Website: home-depot
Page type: payment
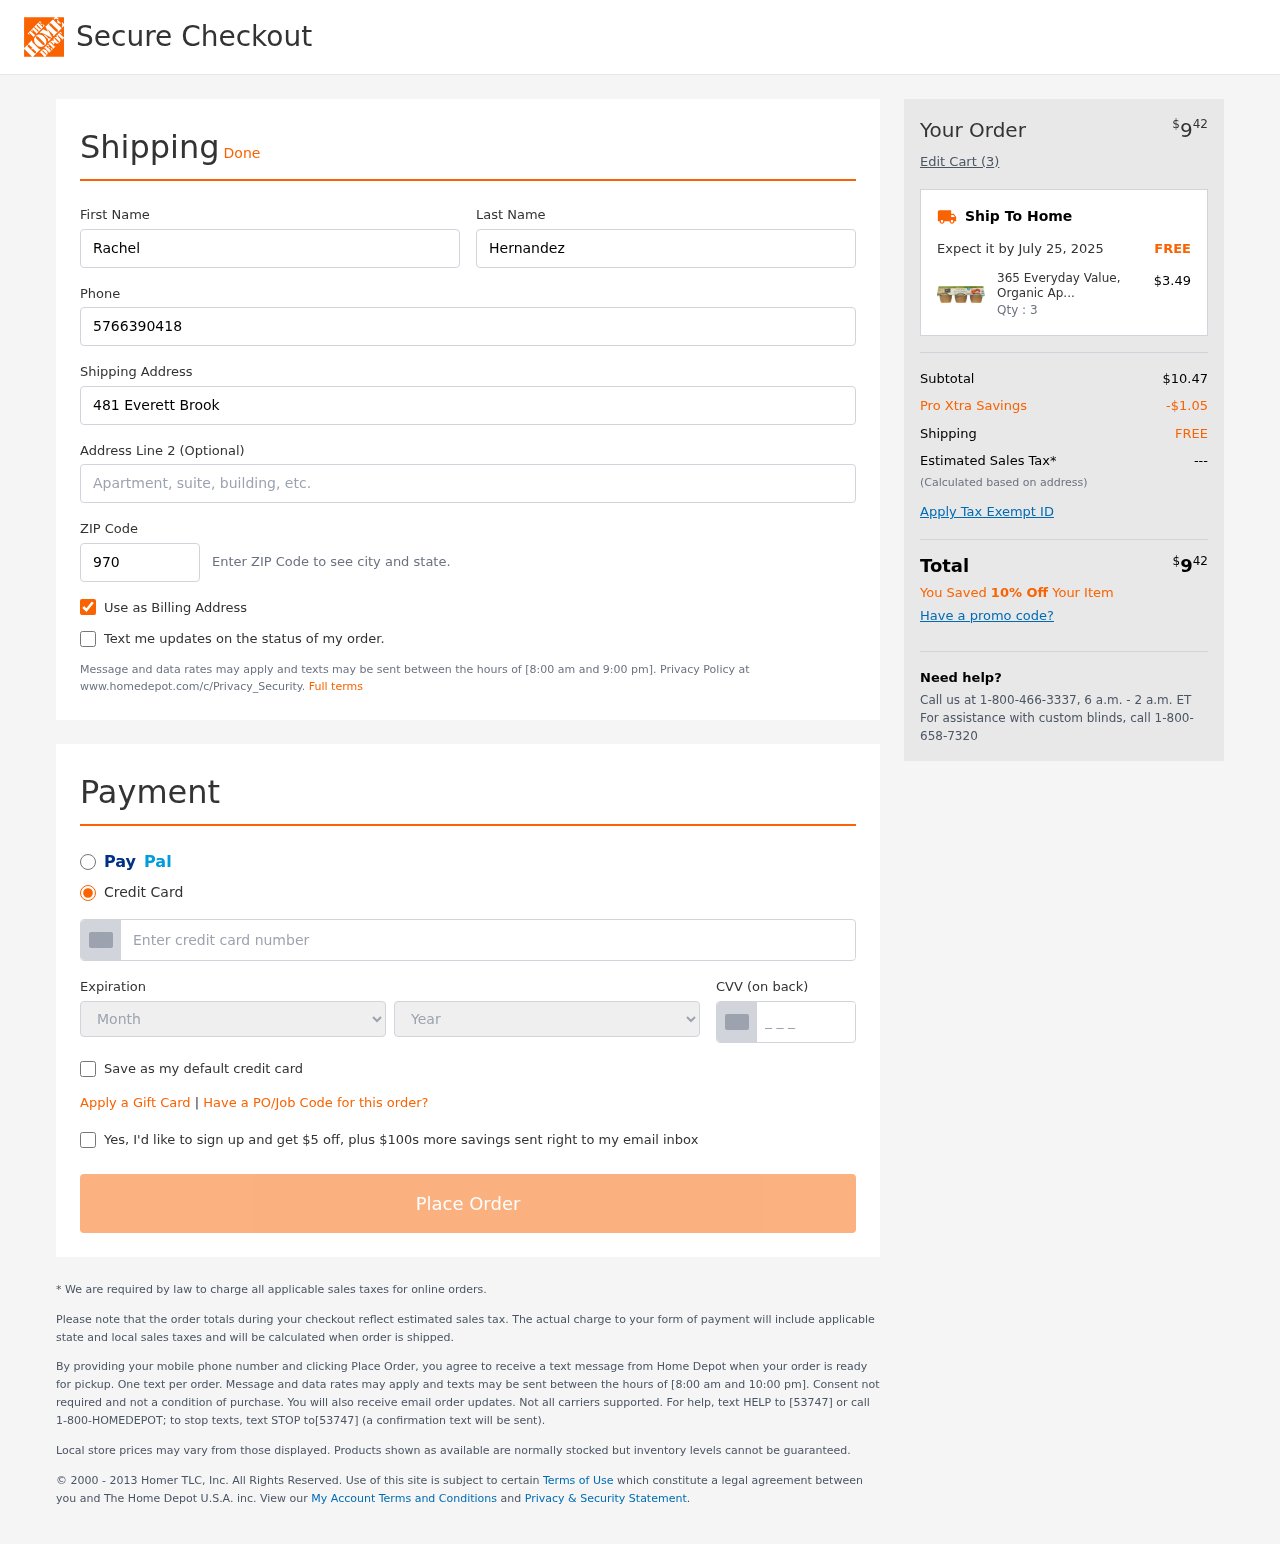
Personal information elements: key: PII_CARD_CVV
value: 585
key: PII_CARD_EXPIRY_MONTH
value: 05
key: PII_CARD_EXPIRY_YEAR
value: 29
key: PII_CARD_NUMBER
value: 6541 0534 0655 7035
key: PII_FIRSTNAME
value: Rachel
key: PII_LASTNAME
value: Hernandez
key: PII_PHONE
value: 5766390418
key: PII_POSTCODE
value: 97044
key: PII_STREET
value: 481 Everett Brook
Product elements: key: PRODUCT1_NAME
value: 365 Everyday Value, Organic Apple Sauce, Unsweetened (6 - 4 oz bowls), 24 oz
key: PRODUCT1_PRICE
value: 3.49
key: PRODUCT1_QUANTITY
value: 3
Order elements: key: ORDER_TOTAL
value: $942
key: ORDER_NUM_ITEMS
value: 3
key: ORDER_DELIVERY_DATE
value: July 25, 2025
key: ORDER_SUBTOTAL
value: $10.47
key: ORDER_DISCOUNT
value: -$1.05
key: ORDER_SHIPPING_COST
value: FREE